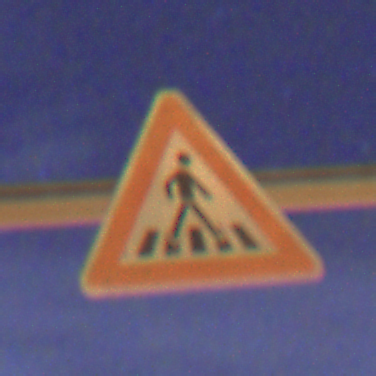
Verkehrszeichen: FussgaengerueberwegLinks
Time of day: Night
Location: Outdoor (Urban)
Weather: PartlyCloudy
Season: NotSpecified
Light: Artificial